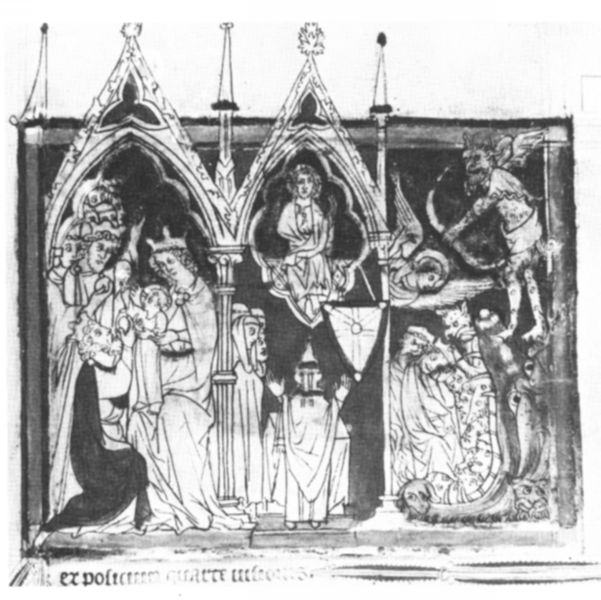
Titel: Abingdon Apokalypse
Institution: London, British Library
Schlagwörter: flügel, mann, umhang, dreieck, menschen, sitzen, fenster, grau, männer, zeichnung, dach, malerei, bibel, kirche, sonne, kind, gotik, krone, engel, schrift, bogen, grafik, figuren, kuppel, könig, papst, thron, wandmalerei, tor, schild, buch, torbogen, druck, schwarz weiß, seite, text, knien, beten, wimpel, rom, pergament, wappen, mensche, jäger, christus, jesus, romeo, klerus, könige, heilig, maria, madonna, anbetung, pfeil, latein, fliegt, adel#